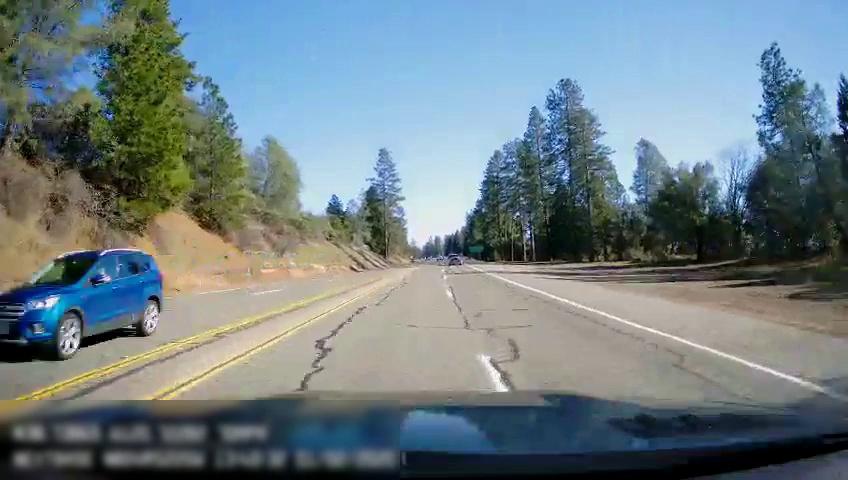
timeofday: Day
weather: Sunny
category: Drivable Space
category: Vehicles | SUV
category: Vehicles | SUV
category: Vehicles | Other LV
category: Lanes | Opposite Lane
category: Lanes | Opposite Lane
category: Lanes | Current Lane
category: Lanes | Alternate Lane
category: Lanes | Current Lane
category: Lanes | Alternate Lane
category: Lanes | Opposite Lane
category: Lanes | Opposite Lane
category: Traffic | Signs